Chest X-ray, PA view. Patient: 55 years old, sex F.
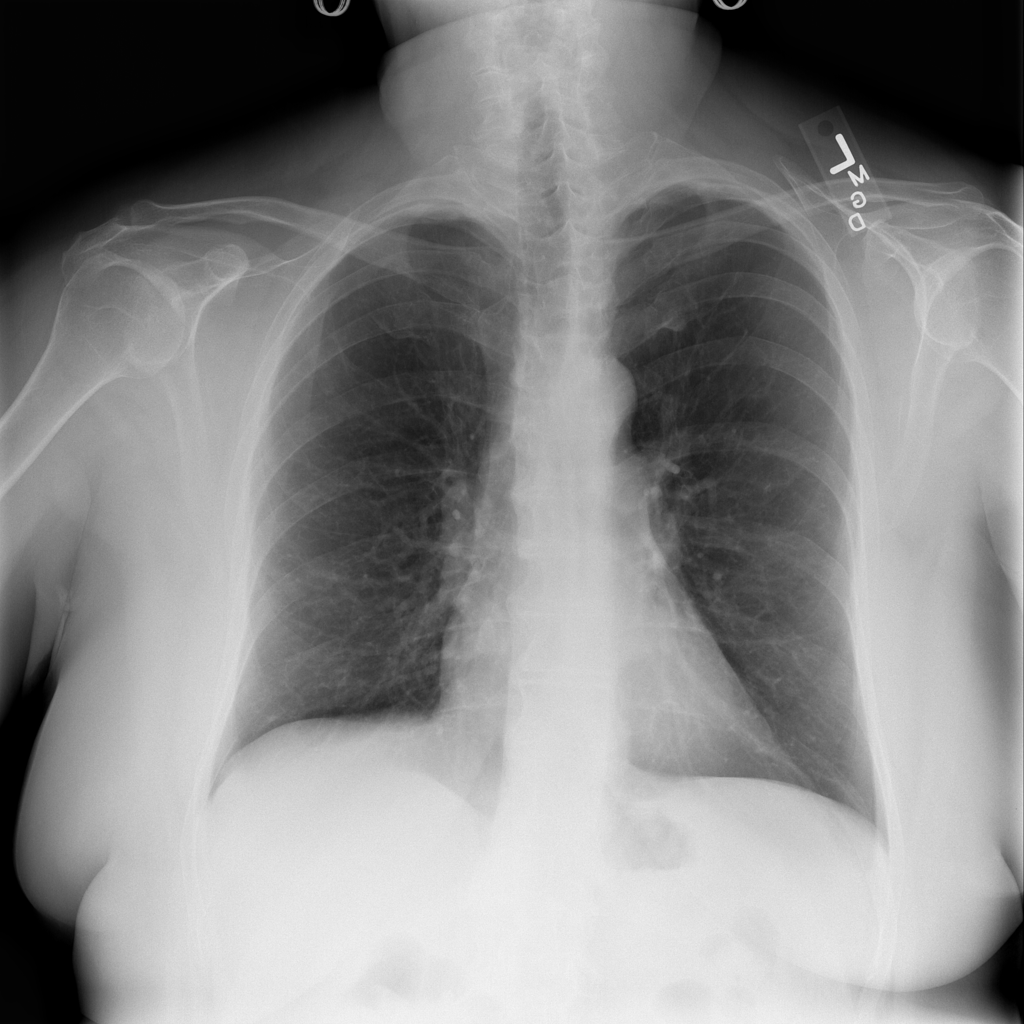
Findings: Nodule